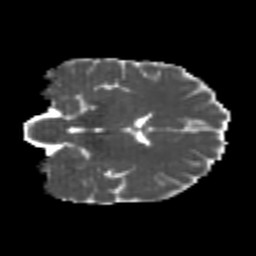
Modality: MD
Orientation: coronal
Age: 23
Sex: female
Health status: healthy
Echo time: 0.074 s